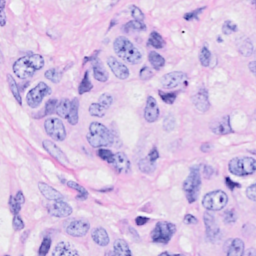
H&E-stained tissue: Breast